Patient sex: M
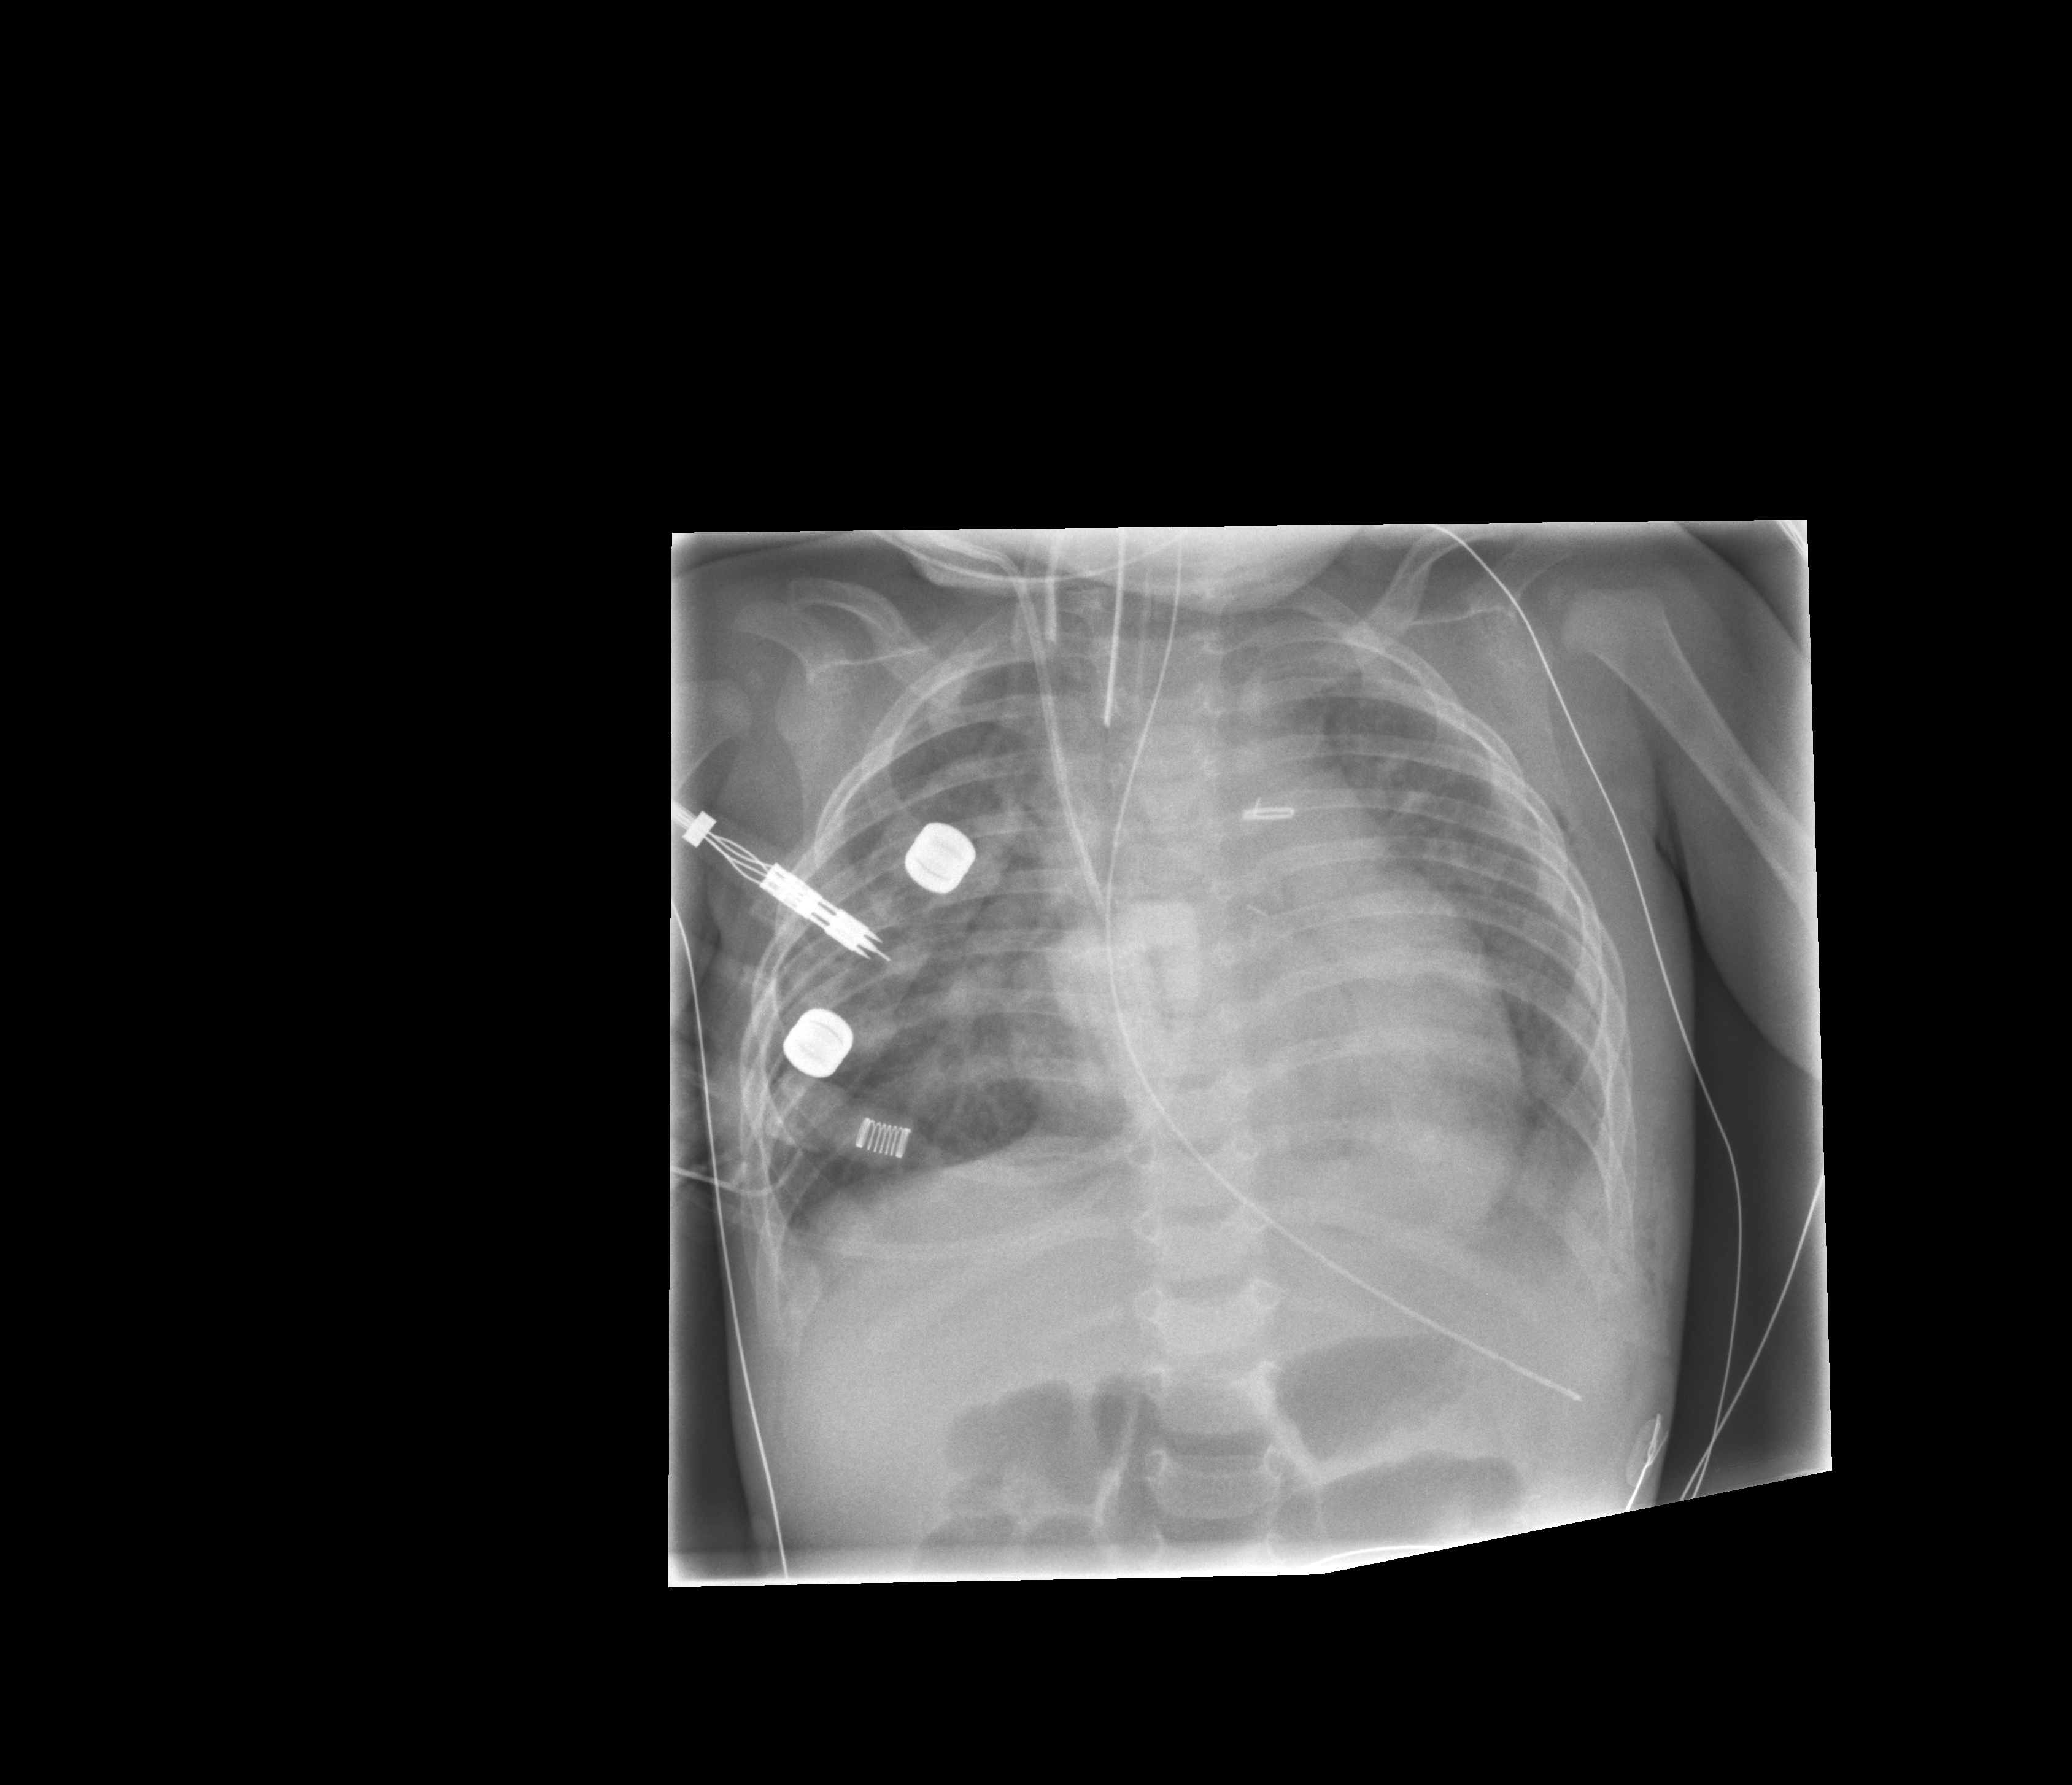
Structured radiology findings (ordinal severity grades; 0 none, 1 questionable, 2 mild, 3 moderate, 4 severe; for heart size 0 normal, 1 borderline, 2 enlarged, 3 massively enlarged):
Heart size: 2
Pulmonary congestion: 0
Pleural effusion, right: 2
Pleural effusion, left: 2
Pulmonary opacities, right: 2
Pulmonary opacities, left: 0
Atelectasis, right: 3
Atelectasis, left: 2